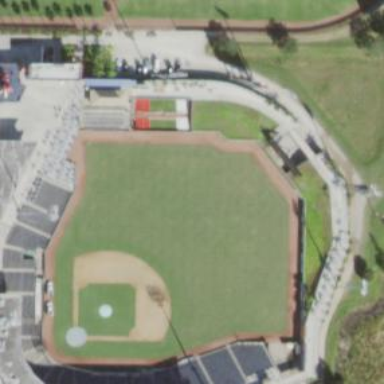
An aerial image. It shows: Baseball stadium for leisure land sports.